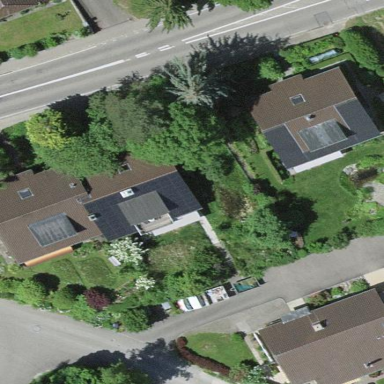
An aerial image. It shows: Residential building.